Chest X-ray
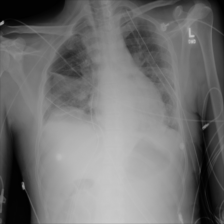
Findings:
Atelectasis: negative
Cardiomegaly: negative
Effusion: positive
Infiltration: negative
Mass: negative
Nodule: negative
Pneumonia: negative
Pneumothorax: negative
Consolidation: negative
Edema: negative
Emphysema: negative
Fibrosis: negative
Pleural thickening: negative
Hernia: negative